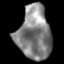
Tissue: lung
Cell type: T cells
Senescence score: 0.2228
Nuclear area (px): 1724
Mean DAPI intensity: 131.714